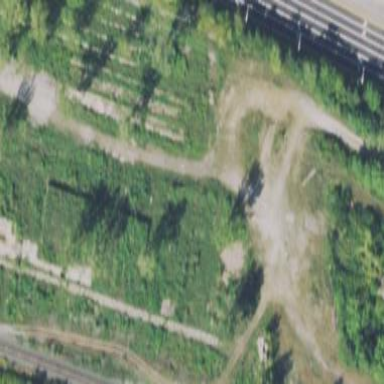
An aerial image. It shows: Brownfield site.